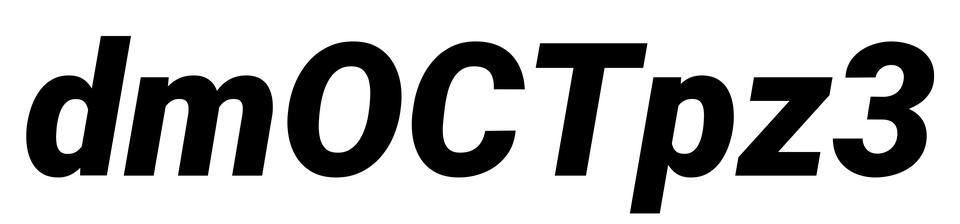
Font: Roboto-Italic_Black_Italic